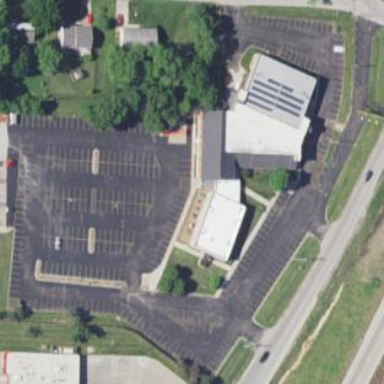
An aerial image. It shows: Parking area.